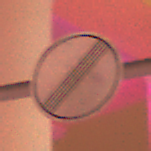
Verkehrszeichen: EndeSaemtlicherBegrenzungen
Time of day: Night
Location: Outdoor (Urban)
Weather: Overcast
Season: Winter
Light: Artificial